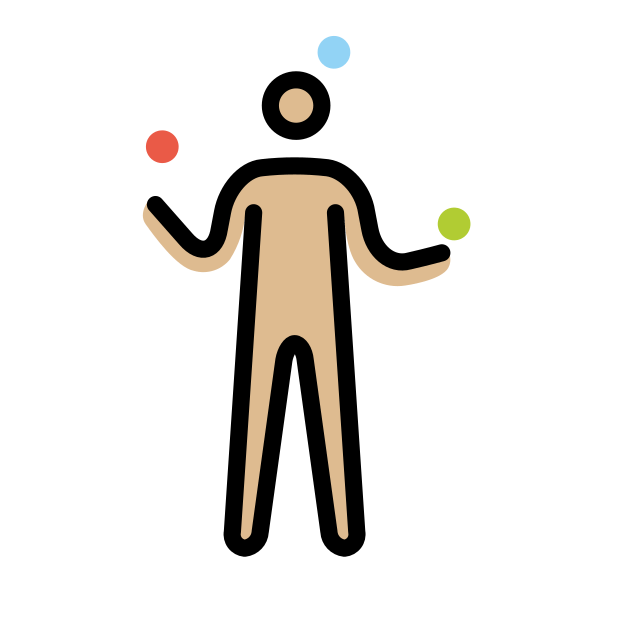
man juggling: medium-light skin tone